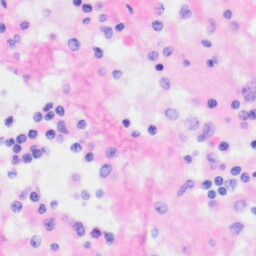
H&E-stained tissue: Kidney